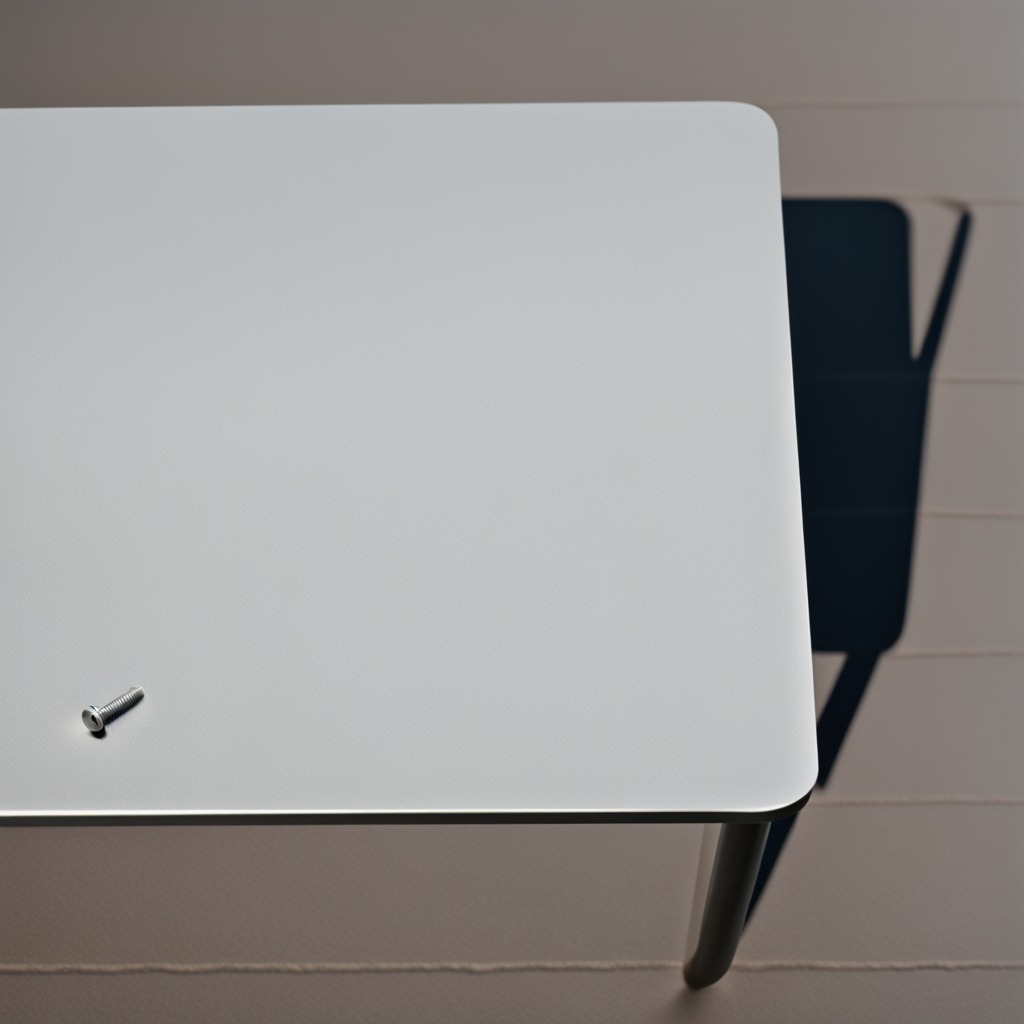
A metal screw lies on the textured surface of a clean utility table in a temporary outdoor tool station.